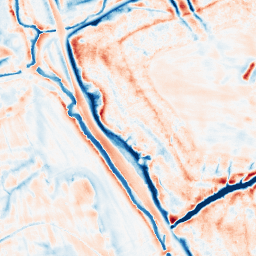
Category: edge_preserving
Decomposition family: bilateral
Decomposition parameters: d: 21
sigma_color: 50
sigma_space: 75
Upsampling method: lanczos
Upsampling parameters: scale: 2
Upsampling scale: 2